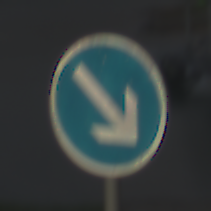
Verkehrszeichen: VorgeschriebeneVorbeifahrtRechts
Umgebung: Outdoor, RoadRail
Tageszeit: SunriseSunset
Wetter: PartlyCloudy
Licht: Natural
Jahreszeit: NotSpecified
Kontrast: LowContrast